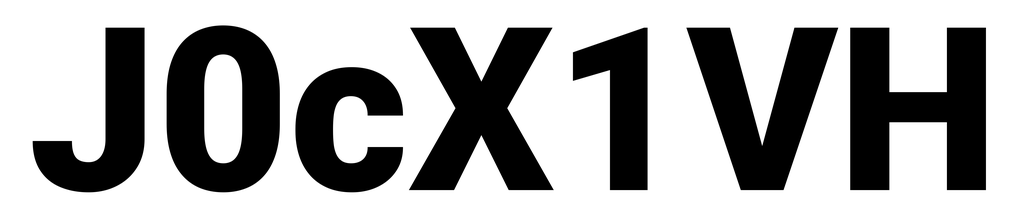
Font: Roboto_Black